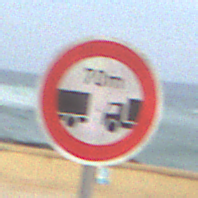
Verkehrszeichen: VerbotUnterschreitenMindestabstand
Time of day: MorningAfternoon
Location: Outdoor (Suburban)
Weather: PartlyCloudy
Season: NotSpecified
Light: Natural